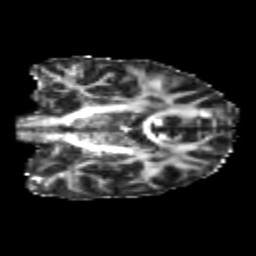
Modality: FA
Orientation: coronal
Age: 21
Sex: male
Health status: healthy
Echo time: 0.074 s